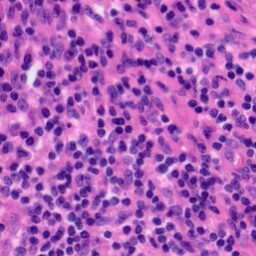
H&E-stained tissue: Tonsil